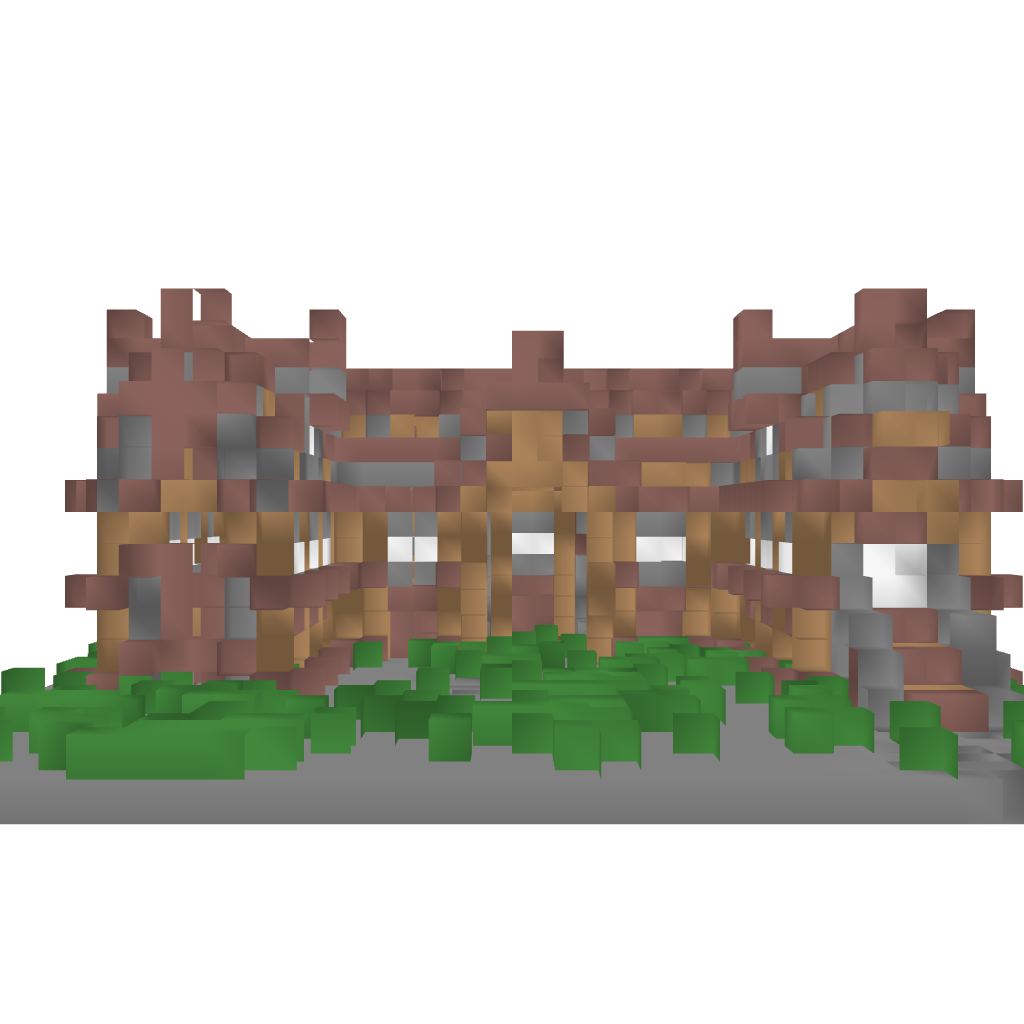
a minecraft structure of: Medieval House #3 good quality